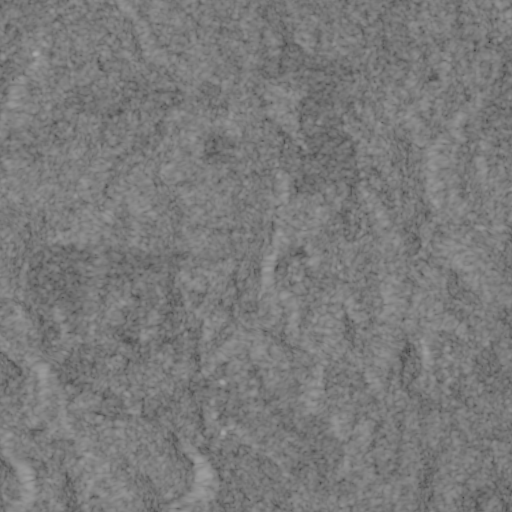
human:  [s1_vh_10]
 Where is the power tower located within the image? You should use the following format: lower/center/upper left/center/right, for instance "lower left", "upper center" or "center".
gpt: The power tower is located in the upper right of the image.
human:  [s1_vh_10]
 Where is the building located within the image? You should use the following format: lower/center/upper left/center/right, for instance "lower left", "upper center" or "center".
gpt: The building is located in the upper left of the image.
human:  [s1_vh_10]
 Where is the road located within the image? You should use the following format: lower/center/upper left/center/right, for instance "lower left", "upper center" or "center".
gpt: There is no road in the image.

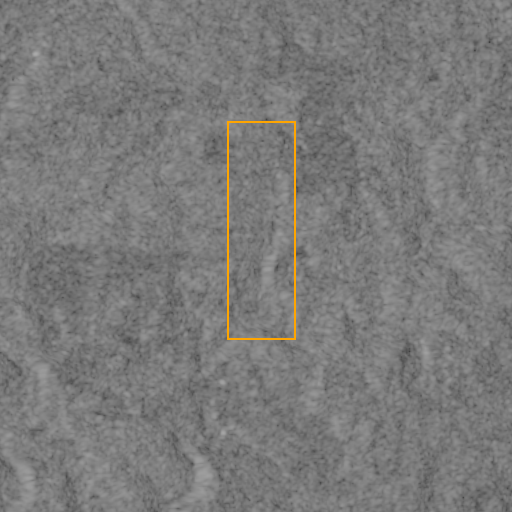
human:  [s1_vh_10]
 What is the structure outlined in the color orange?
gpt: There is no orange outline.
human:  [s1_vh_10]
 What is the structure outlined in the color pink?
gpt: There is no structure outlined in pink.